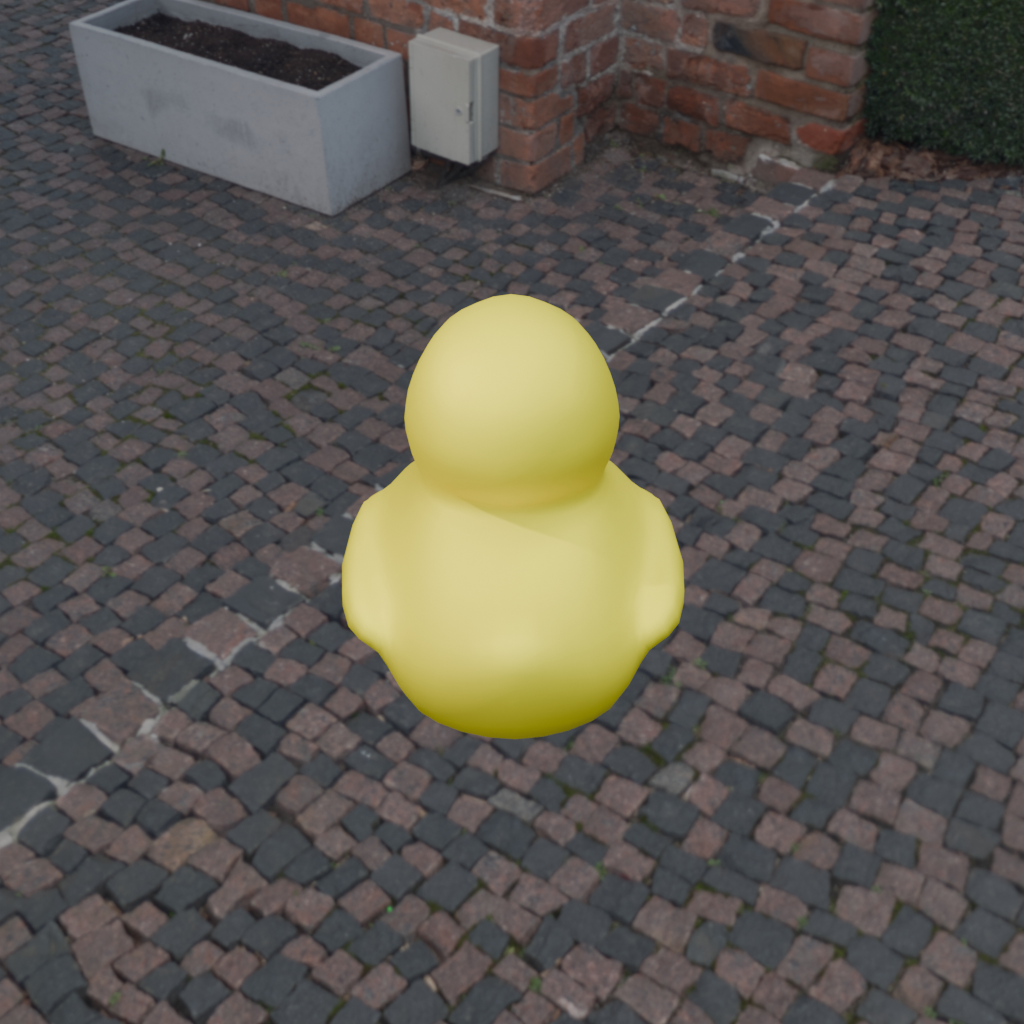
an image of a yellow rubber duck seen from <back> ourtyard with historic red brick buildings.